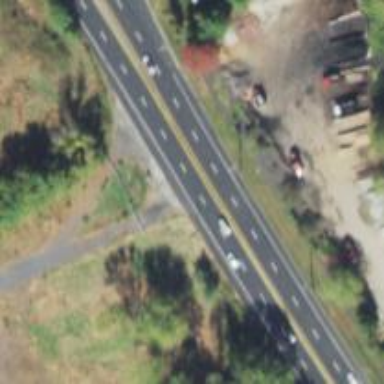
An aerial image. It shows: Asphalt road designated as trunk highway.